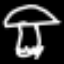
Label: mushroom